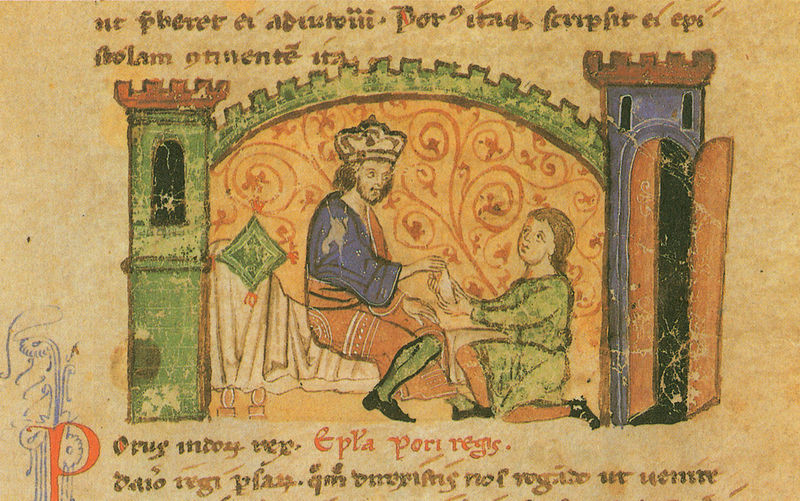
Titel: Alexanderroman
Institution: Leipzig, Stadtbibliothek
Schlagwörter: blau, mann, gelb, grün, fenster, frau, orange, tür, zeichnung, rot, beige, alt, geschichte, trauer, brücke, krone, turm, schrift, kuss, kaiser, könig, bett, tor, buch, burg, türme, palast, seite, text, knien, herrscher, geschenk, mittelalter, knieen, segnung, urkunde, miniatur, handschrift, dokument, latein, buchmalerei, knappe, rex, untertan, p, regis, epla, pori, kömnig, frondienst